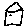
Label: house